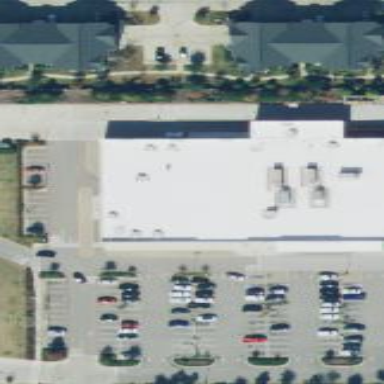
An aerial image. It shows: Supermarket building.